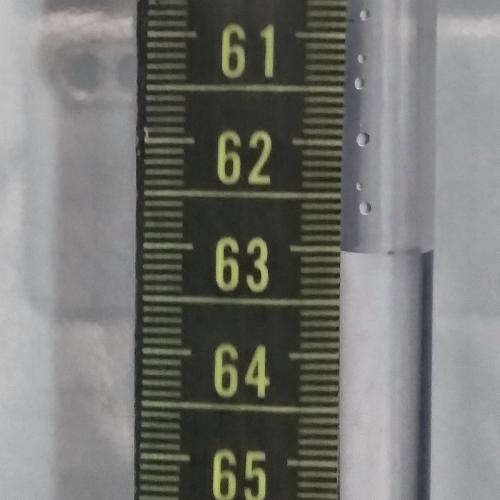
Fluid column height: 63.0 cm